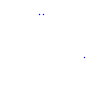
Particle: proton